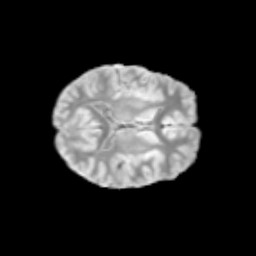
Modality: T2w
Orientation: axial
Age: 11
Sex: female
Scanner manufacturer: siemens
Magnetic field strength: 3 T
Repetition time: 3.8 s
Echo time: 0.07 s